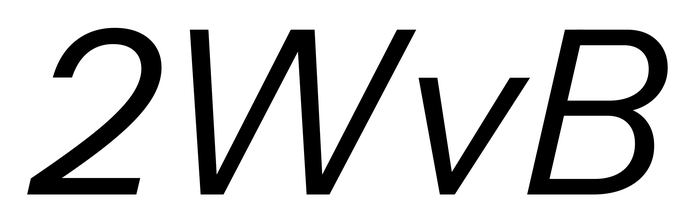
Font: InstrumentSans-Italic_Italic